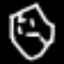
Label: diamond